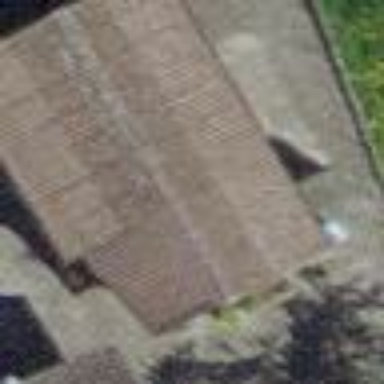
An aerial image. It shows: Garage.